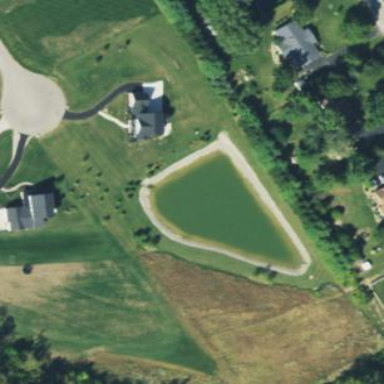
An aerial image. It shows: Pond with natural water.